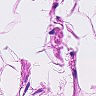
Metastatic tissue present: no